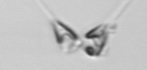
Label: Asterionellopsis_glacialis